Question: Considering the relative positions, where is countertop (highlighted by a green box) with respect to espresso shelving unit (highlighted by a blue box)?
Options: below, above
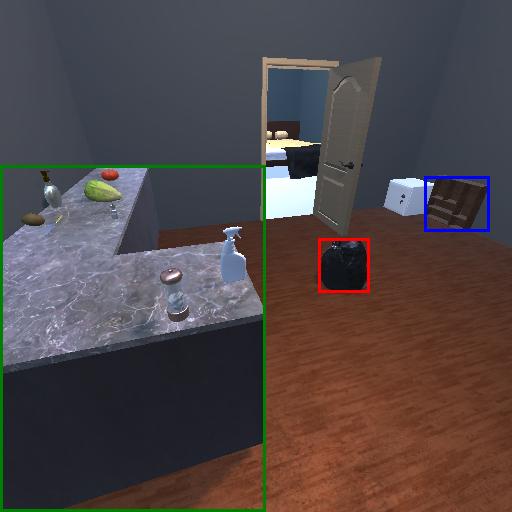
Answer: below